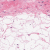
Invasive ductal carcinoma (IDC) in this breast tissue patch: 0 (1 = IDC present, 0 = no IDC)